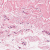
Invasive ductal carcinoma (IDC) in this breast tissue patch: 0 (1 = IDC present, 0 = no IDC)